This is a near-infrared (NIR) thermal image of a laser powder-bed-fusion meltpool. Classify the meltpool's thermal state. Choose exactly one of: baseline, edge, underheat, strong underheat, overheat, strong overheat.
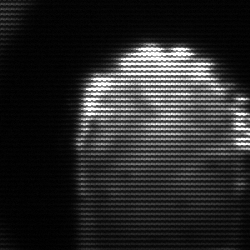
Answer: baseline